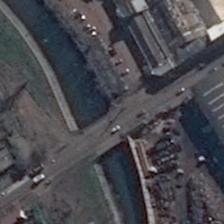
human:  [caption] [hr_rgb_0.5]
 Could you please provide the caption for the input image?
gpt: the prosperous city area is divided into two parts by this curved river, with a bustling bridge across it .

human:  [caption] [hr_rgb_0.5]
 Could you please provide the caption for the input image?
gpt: a bridge is on a river with some buildings on two sides of it .

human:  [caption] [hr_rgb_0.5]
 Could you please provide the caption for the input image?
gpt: a bridge through a curved river with light blue water .

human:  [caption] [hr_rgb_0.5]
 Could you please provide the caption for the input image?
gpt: some buildings are in two sides of a river with a bridge on it .

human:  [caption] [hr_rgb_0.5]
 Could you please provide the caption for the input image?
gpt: a bridge is on a river with many buildings on two sides .